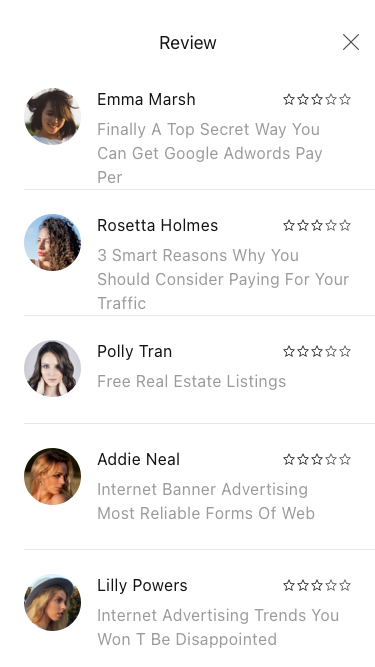
Text in this UI design:
Emma Marsh
Finally A Top Secret Way You Can Get Google Adwords Pay Per
Rosetta Holmes
3 Smart Reasons Why You Should Consider Paying For Your Traffic
Addie Neal
Internet Banner Advertising Most Reliable Forms Of Web
Polly Tran
Free Real Estate Listings
Lilly Powers
Internet Advertising Trends You Won T Be Disappointed
Review